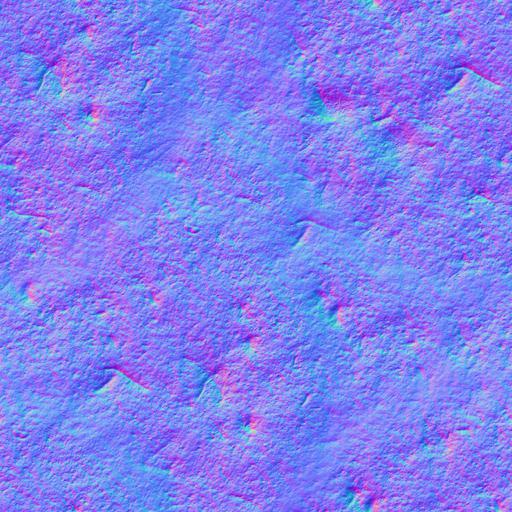
dirt dirty forest ground